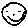
Label: smiley face